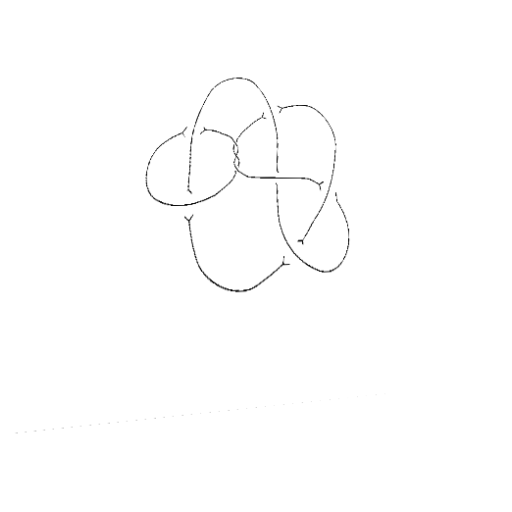
Crossing number: 9